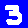
Digit: 3